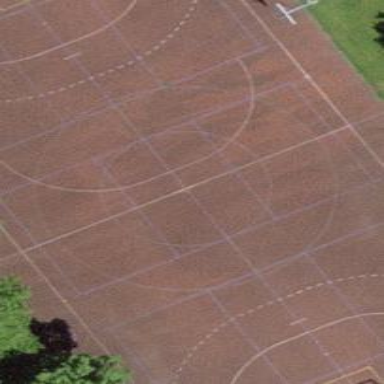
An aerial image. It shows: Soccer pitch designated for leisure and sports activities.